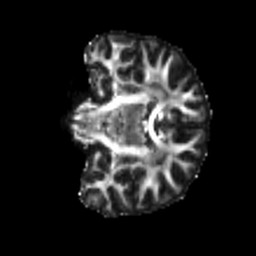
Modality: FA
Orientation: coronal
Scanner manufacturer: siemens
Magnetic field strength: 3 T
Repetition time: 4 s
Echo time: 0.0594 s